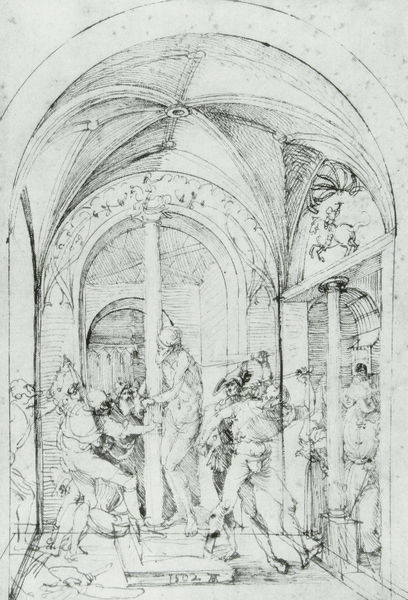
Titel: Geißelung Christi
Künstler: Albrecht Dürer
Standort: Coburg
Institution: Kunstsammlungen der Veste Coburg
Schlagwörter: angriff, feder, gemälde, kampf, mann, weiß, komposition, menschen, grau, hintergrund, männer, raum, schwarz, skizze, szene, säule, tür, zeichnung, bart, hose, architektur, henker, rahmen, stein, steine, kirche, personen, gotik, renaissance, pferd, reiter, stock, beine, papier, bogen, perspektive, zuschauer, fahne, grafik, graphik, monochrom, rand, figuren, rundbogen, kuppel, ornamente, verzierung, stuck, durchgang, podest, halle, bögen, schild, tusche, stütze, gewölbe, offen, antike, durchblick, religion, dom, knechte, rippen, druck, schwarz-weiß, druckgrafik, loch, stich, schwert, streit, säbel, peitsche, bleistift, entwurf, ritter, rom, schlussstein, kreuzrippen, kreuzrippengewölbe, gotisch, kreuzgewölbe, kreuzgratgewölbe, christus, christlich, fangen, mittelalter, rundbögen, fresken, kassettendecke, märtyrer, fresko, dürer, joch, klassik, bozetto, michelangelo, vorzeichnung, leonardo, raumfolge, architecture, coupole, esquisse, caesar, betonung, sterngewölbe, spannung, schächer, folter, marter, passion, schlusstein, skizziert, crayon, cathédrale, geisselung, schergen, geiselung, geisselsäule, ecce homo, fesselung, danse, abschlusstein, architekurdetails, drammatik, eckstein, folterung, genialität, senkrechtlinien, tulmult, notes, festnehmen, schéma